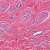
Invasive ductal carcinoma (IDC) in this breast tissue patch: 0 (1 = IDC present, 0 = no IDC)